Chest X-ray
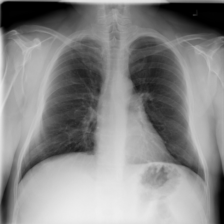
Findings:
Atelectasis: negative
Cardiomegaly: negative
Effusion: negative
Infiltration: negative
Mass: negative
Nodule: negative
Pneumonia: negative
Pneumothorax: negative
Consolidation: negative
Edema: negative
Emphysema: negative
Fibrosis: negative
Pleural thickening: negative
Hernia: negative